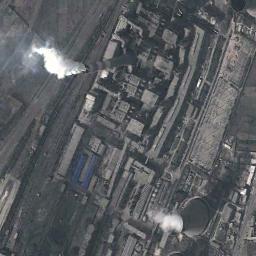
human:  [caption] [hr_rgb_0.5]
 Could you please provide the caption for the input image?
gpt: There are three thermal power stations, and two of them are emitting heavy smoke .

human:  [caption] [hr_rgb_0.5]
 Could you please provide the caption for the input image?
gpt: The thermal power station is next to some buildings with white mist above .

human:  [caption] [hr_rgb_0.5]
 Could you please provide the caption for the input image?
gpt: There are many buildings next to the thermal power station .

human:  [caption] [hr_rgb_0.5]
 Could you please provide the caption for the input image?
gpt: In the thermal power station there are neatly planned plants and equipment, one chimney is emitting smoke, and one cooling tower is emitting steam .

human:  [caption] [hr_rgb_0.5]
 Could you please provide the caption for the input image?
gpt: There are many buildings and two chimneys on the thermal power station .